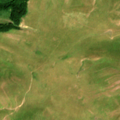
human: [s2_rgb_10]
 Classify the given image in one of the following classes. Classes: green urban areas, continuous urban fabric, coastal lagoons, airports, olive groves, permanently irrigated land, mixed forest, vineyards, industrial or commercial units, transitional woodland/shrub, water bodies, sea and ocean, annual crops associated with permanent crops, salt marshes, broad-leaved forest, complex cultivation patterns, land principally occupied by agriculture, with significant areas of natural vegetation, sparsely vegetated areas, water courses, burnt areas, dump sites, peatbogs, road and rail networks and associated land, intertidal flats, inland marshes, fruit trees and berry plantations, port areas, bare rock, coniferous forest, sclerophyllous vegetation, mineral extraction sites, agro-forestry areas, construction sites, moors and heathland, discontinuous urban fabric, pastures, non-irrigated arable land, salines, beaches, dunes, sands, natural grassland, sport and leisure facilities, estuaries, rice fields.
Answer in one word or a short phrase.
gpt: broad-leaved forest, natural grassland